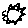
Label: sun